Question: I am making admin portal, where admin can see the total number of current booking, for this we have to refresh table every 10 sec automatically and there will be also refresh button, which also refresh the table, I am using the JQuery, Ajax, Json, Spring MVC, , , Thanks in advance for help and any suggestion,

'''
<html>
<head>
<title>Service for home - New Page - Next Generation of Service Provider - Admin Home Page</title>
<!-- Bootstrap -->
<link href="bootstrap/css/bootstrap.min.css" rel="stylesheet" media="screen">
<link href="bootstrap/css/bootstrap-responsive.min.css" rel="stylesheet" media="screen">
<link href="assets/styles.css" rel="stylesheet" media="screen">
<link href="assets/DT_bootstrap.css" rel="stylesheet" media="screen">
<!--[if lte IE 8]><script language="javascript" type="text/javascript" src="vendors/flot/excanvas.min.js"></script><![endif]-->
<!-- HTML5 shim, for IE6-8 support of HTML5 elements -->
<!--[if lt IE 9]>
<script src="http://html5shim.googlecode.com/svn/trunk/html5.js"></script>
<![endif]-->
<script src="vendors/modernizr-2.6.2-respond-1.1.0.min.js"></script>
<script src="http://ajax.googleapis.com/ajax/libs/jquery/2.1.3/jquery.min.js"></script>
<script type="text/javascript">
function fetchData(){
$(".data-contacts1-js tbody").empty();
$.get("http://localhost:8080/HotelServiceProvider/getAllHotelBookingDetails", function(data) {
$.each(data, function(i, contact) {
$(".data-contacts1-js").append(
"<tr><td>" + contact.custId + "</td>" +
"<td>" + contact.custName + "</td>" +
"<td>" + contact.custMobile + "</td>" +
"<td>" + contact.custEmail + "</td>" +
"<td>" + contact.custAddress + "</td>" +
"<td>" + contact.Date + "</td>" +
"<td>" + contact.Time + "</td></tr>"
);
});
});
}
$(document).ready(function(){
$(".data-contacts1-js tbody").empty();
setInterval(function(){
fetchData();
},10000); // this will call your fetchData function for every 5 Sec.
});
$(document).ready(function(){
$(".data-contacts1-js tbody").empty();
$('#fetchContacts1').click(function() {
fetchData();
});
});
</script>
<script type="text/javascript">
function fetchData(){
$(".data-contacts2-js tbody").empty();
$.get("http://localhost:8080/PGServiceProvider/getAllPgBookingDetails", function(data) {
$.each(data, function(i, contact) {
$(".data-contacts2-js").append(
"<tr><td>" + contact.custId + "</td>" +
"<td>" + contact.custName + "</td>" +
"<td>" + contact.custMobile + "</td>" +
"<td>" + contact.custEmail + "</td>" +
"<td>" + contact.custAddress + "</td>" +
"<td>" + contact.Date + "</td>" +
"<td>" + contact.Time + "</td></tr>"
);
});
});
}
$(document).ready(function(){
$(".data-contacts2-js tbody").empty();
setInterval(function(){
fetchData();
},10000); // this will call your fetchData function for every 5 Sec.
});
$(document).ready(function(){
$(".data-contacts2-js tbody").empty();
$('#fetchContacts2').click(function() {
fetchData();
});
});
</script>
</head>
<body>
<div class="container-fluid">
<div class="row-fluid">
<!--/span-->
<div class="span9" id="content">
<div class="row-fluid">
<!-- block -->
<div class="block">
<div class="navbar navbar-inner block-header">
<div class="muted pull-left">Carpenter Services</div>
</div>
<div class="block-content collapse in">
<div class="span12">
<table class="data-contacts1-js table table-striped" >
<thead>
<tr>
<th>ID</th>
<th>Customer Name</th>
<th>Customer Mobile</th>
<th>Customer Email</th>
<th>Address</th>
<th>Date</th>
<th>Time</th>
<th>Status</th>
</tr>
</thead>
<tbody>
</tbody>
</table>
</div>
<button id="fetchContacts1" class="btn btn-default" type="submit">Refresh</button>
</div>
</div>
<!-- /block -->
</div>
<div class="row-fluid">
<!-- block -->
<div class="block">
<div class="navbar navbar-inner block-header">
<div class="muted pull-left">Carpenter Services</div>
</div>
<div class="block-content collapse in">
<div class="span12">
<table class="data-contacts2-js table table-striped" >
<thead>
<tr>
<th>ID</th>
<th>Customer Name</th>
<th>Customer Mobile</th>
<th>Customer Email</th>
<th>Address</th>
<th>Date</th>
<th>Time</th>
<th>Status</th>
</tr>
</thead>
<tbody>
</tbody>
</table>
</div>
<button id="fetchContacts2" class="btn btn-default" type="submit">Refresh</button>
</div>
</div>
<!-- /block -->
</div>
</div>
</div>
</div>
<!--/.fluid-container-->
<script src="vendors/jquery-1.9.1.js"></script>
<script src="bootstrap/js/bootstrap.min.js"></script>
<script src="vendors/datatables/js/jquery.dataTables.min.js"></script>
<script src="assets/scripts.js"></script>
<script src="assets/DT_bootstrap.js"></script>
<script>
$(function() {
});
</script>
</body>
</html>
'''
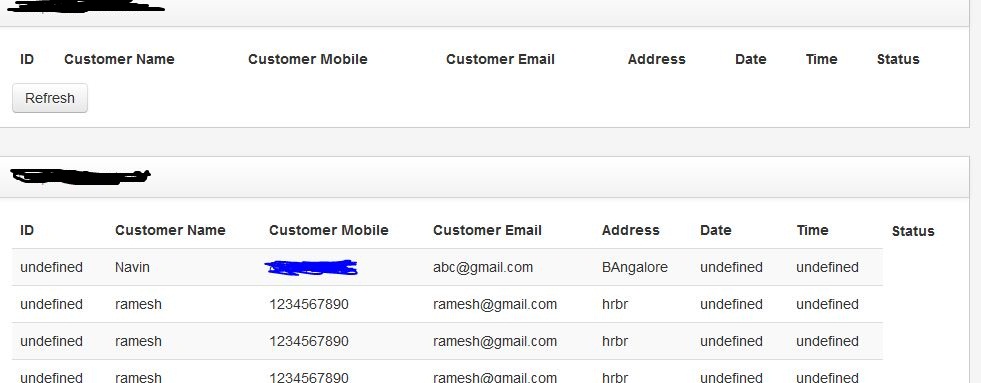
Answer: You defined 'fetchData' twice. Because you call the functions in your callback it does not matter that those functions are defined in two different 'script' tags.
Both 'fetchData' are defined in the global scope, and the second one the first one. Thats why '.data-contacts2-js' is only update.
This example shows the different behaviors when functions a looked up.
'''
<!-- script block 1 -->
<script>
setTimeout(test,100);//will call test #1
setTimeout(function() {
test();//will call test #2
},100);
//test #1
function test() {
console.log(1);
}
</script>
<!-- script block 2 -->
<script>
setTimeout(test,100); //will call test #2
setTimeout(function() {
test(); //will call test #2
},100);
//test #2
function test() {
console.log(2);
}
</script>
'''
First the is evaluated, because of that 'setTimeout(test,100);' refers to the 'test #1' function.
Then the second script block is evaluated, before it is executed the 'test #2' is already known and because of that the 'setTimeout(test,100);' in the second script block refers to 'test #2'.
When the cllback for both 'setTimeout(function() {test();},100);' executed after '100ms' the 'test()' inside this callback will call 'test #2' for both script blocks, as 'test #2' is 'test #1'